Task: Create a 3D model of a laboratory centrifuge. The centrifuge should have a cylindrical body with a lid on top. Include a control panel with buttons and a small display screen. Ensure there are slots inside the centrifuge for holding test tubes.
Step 308:
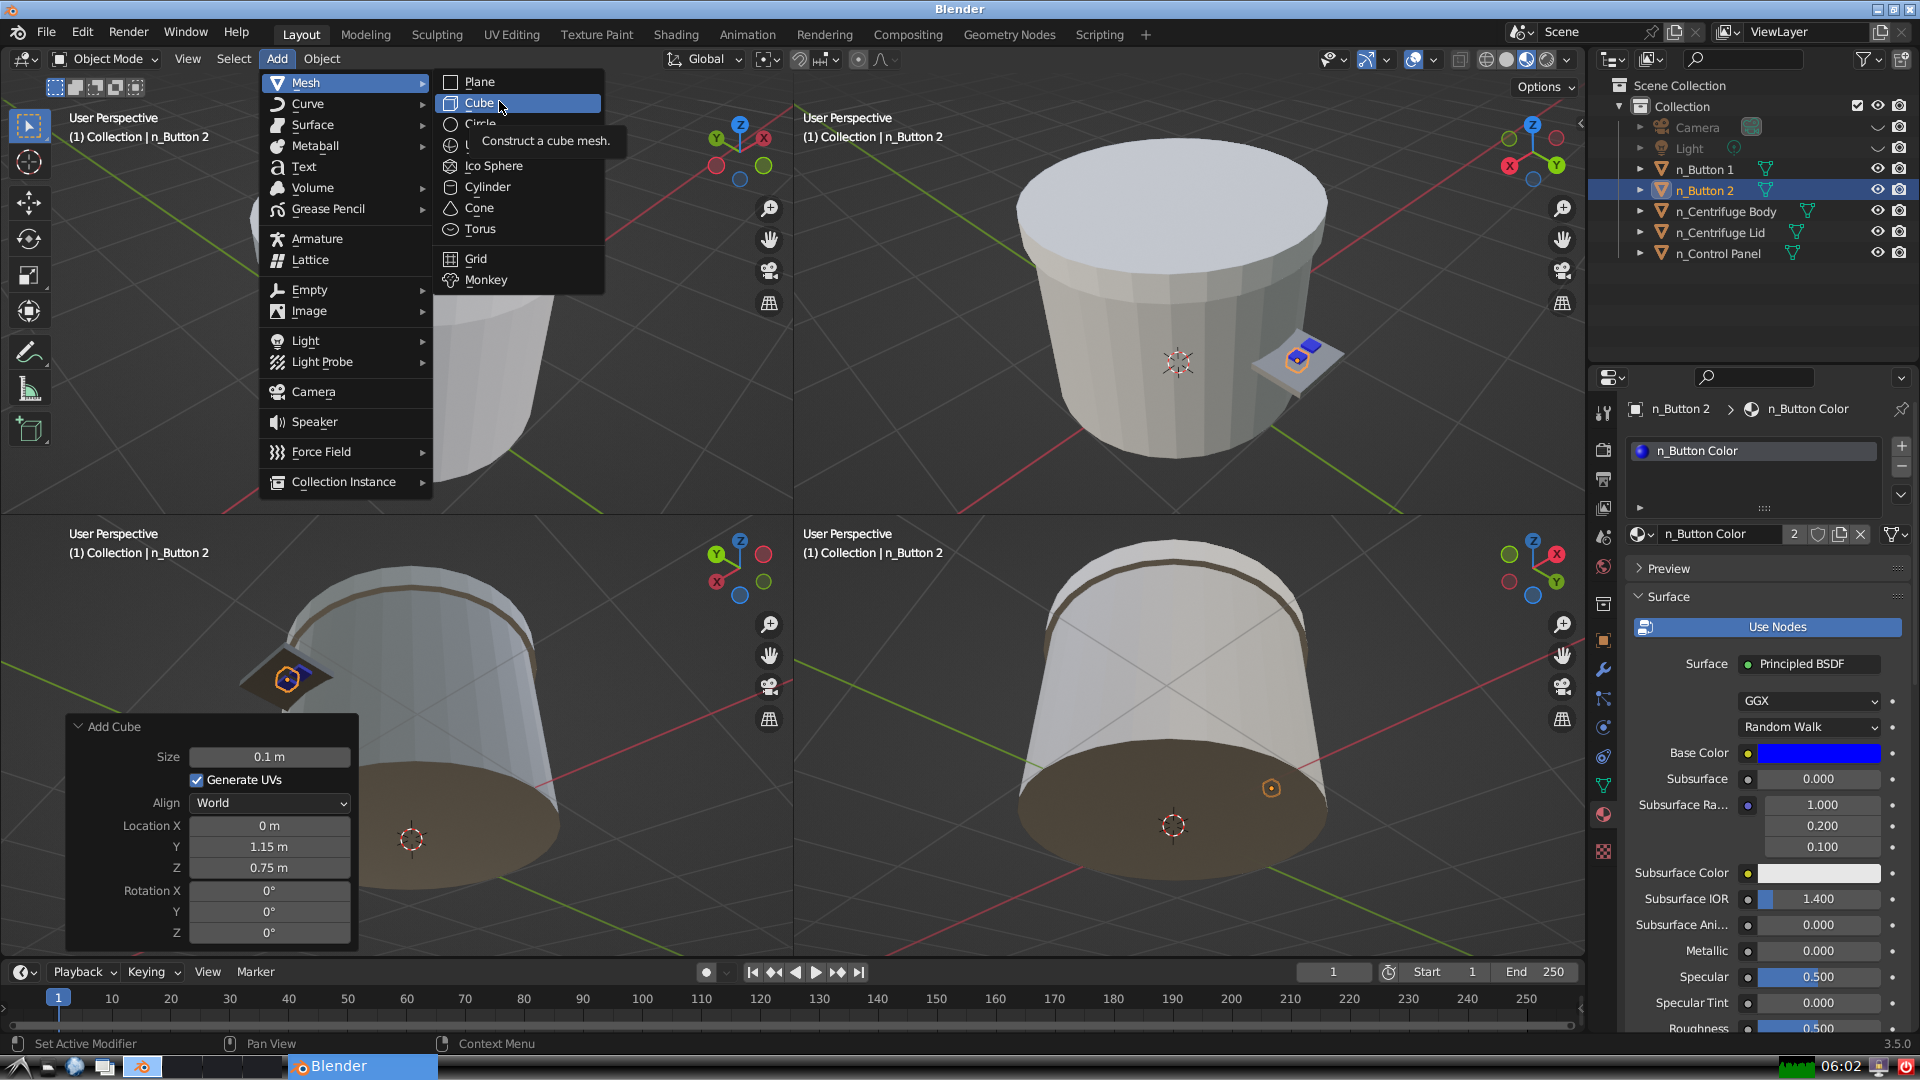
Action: click: no